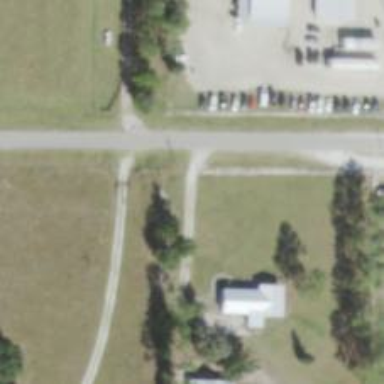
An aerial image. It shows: Driveway.